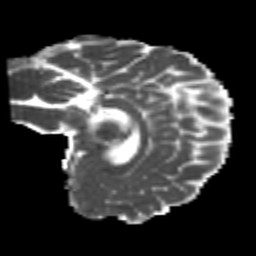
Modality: MD
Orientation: sagittal
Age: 21
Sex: female
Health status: healthy
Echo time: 0.074 s